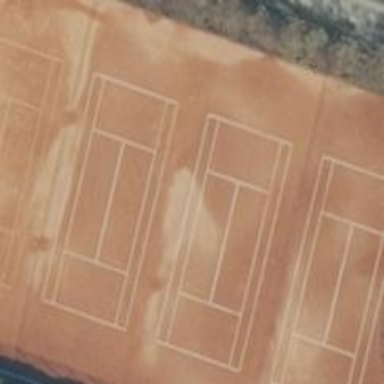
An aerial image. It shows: Tennis court on the leisure land pitch.